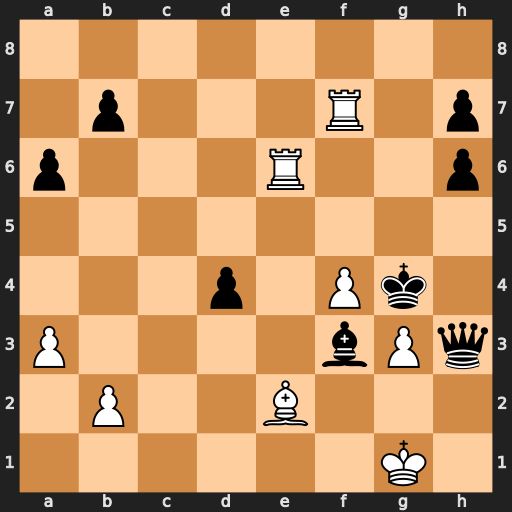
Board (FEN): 8/1p3R1p/p3R2p/8/3p1Pk1/P4bPq/1P2B3/6K1
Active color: w
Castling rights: -
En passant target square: -
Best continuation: Rg7+ Kf5 Bxf3 Kxe6 Bg4+